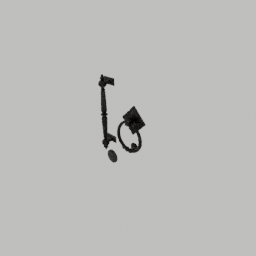
Label: mechanical